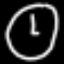
Label: clock